Interaction volume radius: 10 \u00c5
Interaction volume height: 20 \u00c5
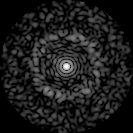
Disorder parameter: 0.8409